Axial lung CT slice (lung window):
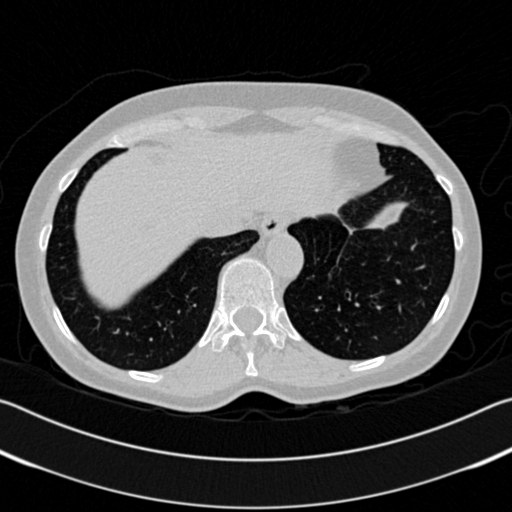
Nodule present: no